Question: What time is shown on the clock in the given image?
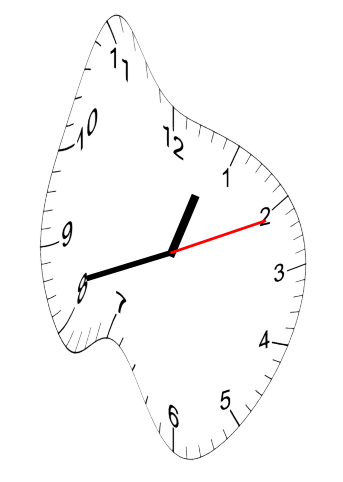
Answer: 12:42:11